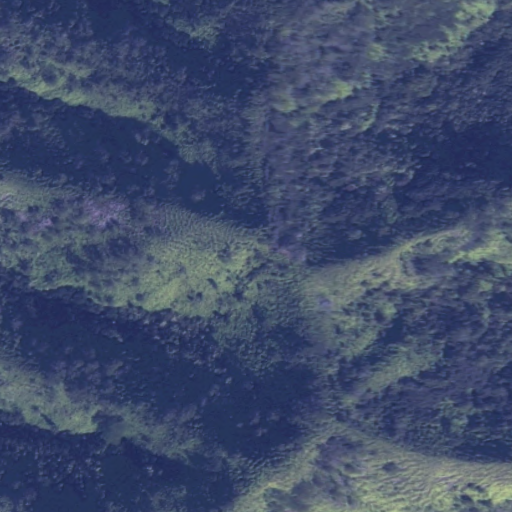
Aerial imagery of mountain in Hawaii named Kamani containing only unknown